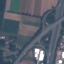
Label: Highway